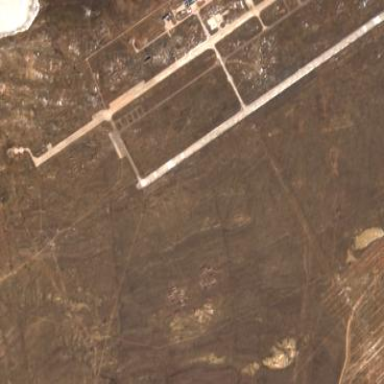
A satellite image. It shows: Runway at airport.